Field crop: maize
Growth stage: 2
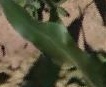
Species: maize